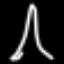
Label: The Eiffel Tower